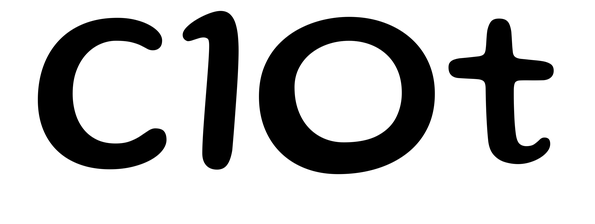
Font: Gluten_Regular